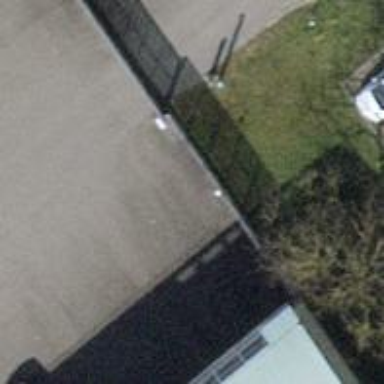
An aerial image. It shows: Surveillance object is present in the image.